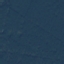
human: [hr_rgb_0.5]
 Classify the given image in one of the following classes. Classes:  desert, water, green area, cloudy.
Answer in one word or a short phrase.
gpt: green area